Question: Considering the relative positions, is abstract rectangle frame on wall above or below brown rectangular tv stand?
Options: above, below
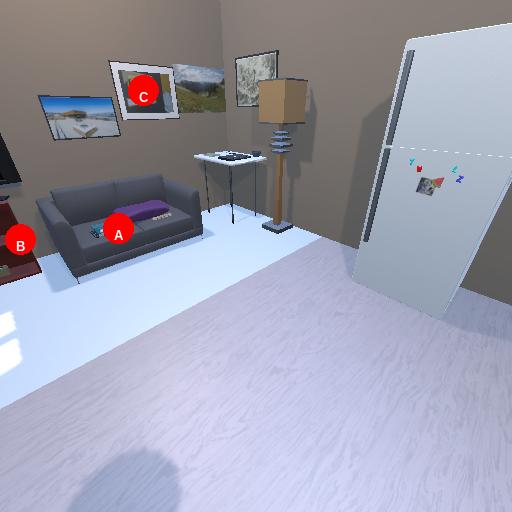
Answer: above